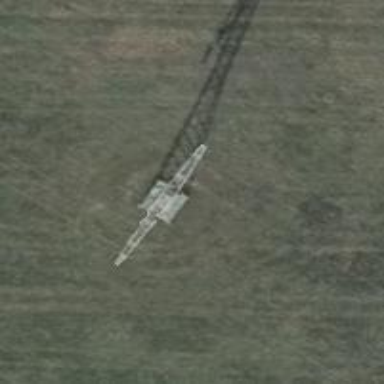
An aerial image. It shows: Power tower.